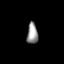
Tissue: lung
Cell type: Fibroblasts
Senescence score: 0.5422
Nuclear area (px): 226
Mean DAPI intensity: 149.633